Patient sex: F
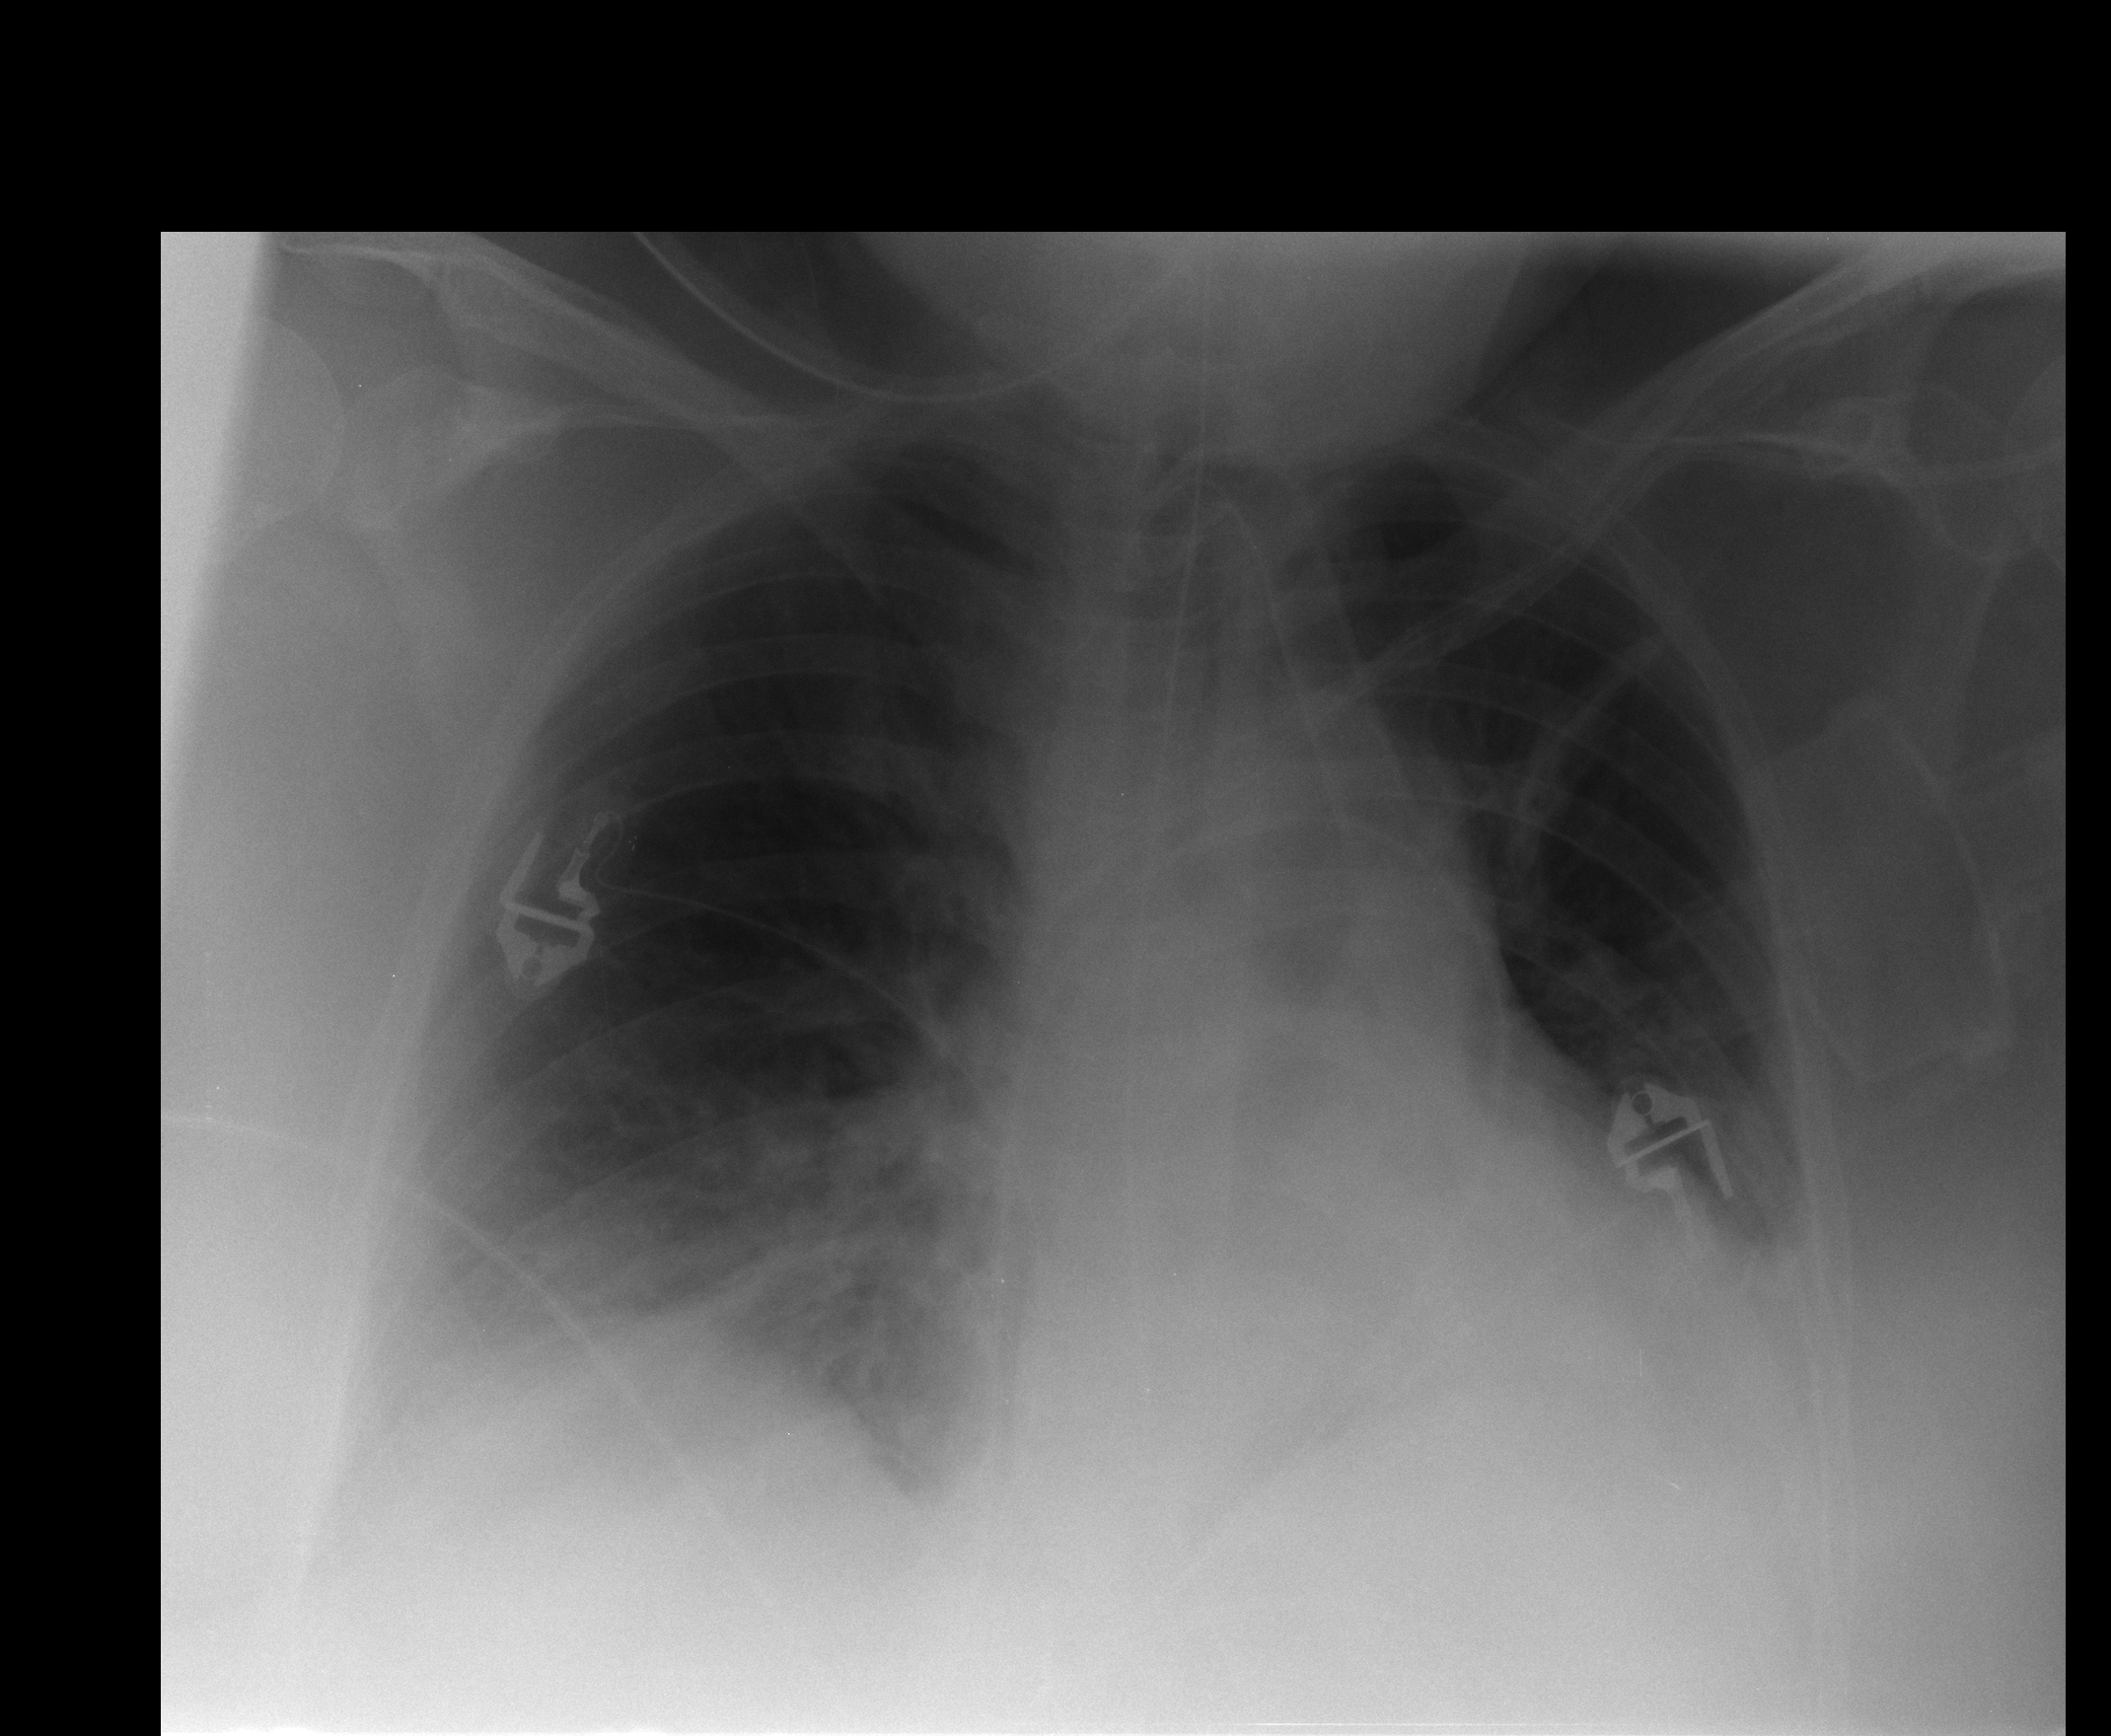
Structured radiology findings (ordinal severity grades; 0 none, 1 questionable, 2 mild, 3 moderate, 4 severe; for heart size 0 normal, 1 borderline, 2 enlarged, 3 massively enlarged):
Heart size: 2
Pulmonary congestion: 2
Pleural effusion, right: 2
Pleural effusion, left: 2
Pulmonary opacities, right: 2
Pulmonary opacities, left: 0
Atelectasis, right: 0
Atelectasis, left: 2